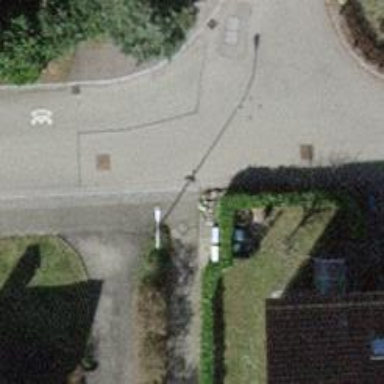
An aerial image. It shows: Residential road with asphalt surface. There is asphalt sidewalk on the right side.